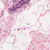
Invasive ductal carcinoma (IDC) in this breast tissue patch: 0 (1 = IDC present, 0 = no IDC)